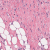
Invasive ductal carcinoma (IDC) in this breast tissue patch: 0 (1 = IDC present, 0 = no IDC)